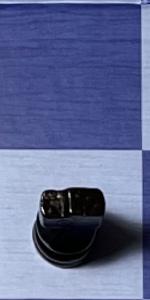
Label: Knight_Black